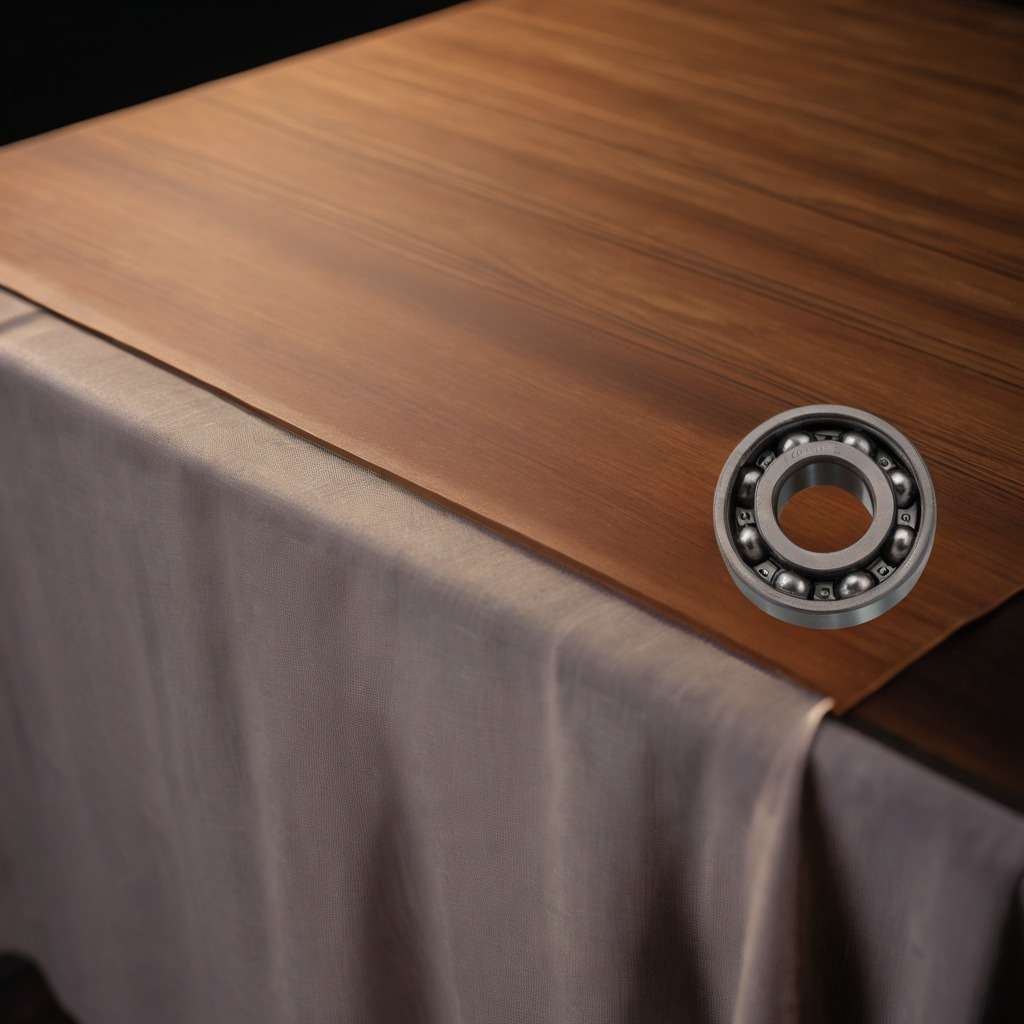
A metal ball bearing is lying on the wooden table.